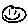
Label: smiley face